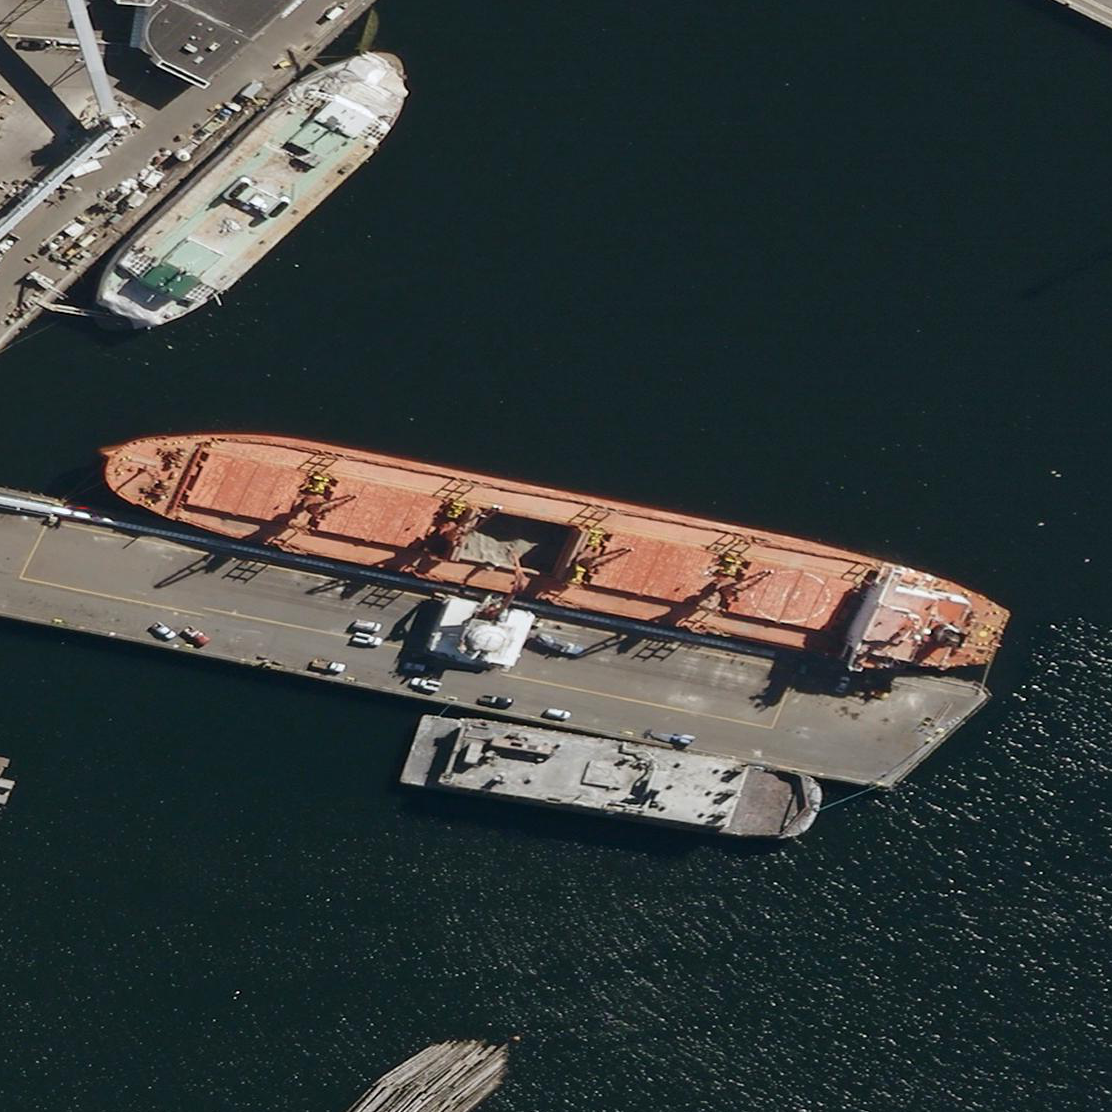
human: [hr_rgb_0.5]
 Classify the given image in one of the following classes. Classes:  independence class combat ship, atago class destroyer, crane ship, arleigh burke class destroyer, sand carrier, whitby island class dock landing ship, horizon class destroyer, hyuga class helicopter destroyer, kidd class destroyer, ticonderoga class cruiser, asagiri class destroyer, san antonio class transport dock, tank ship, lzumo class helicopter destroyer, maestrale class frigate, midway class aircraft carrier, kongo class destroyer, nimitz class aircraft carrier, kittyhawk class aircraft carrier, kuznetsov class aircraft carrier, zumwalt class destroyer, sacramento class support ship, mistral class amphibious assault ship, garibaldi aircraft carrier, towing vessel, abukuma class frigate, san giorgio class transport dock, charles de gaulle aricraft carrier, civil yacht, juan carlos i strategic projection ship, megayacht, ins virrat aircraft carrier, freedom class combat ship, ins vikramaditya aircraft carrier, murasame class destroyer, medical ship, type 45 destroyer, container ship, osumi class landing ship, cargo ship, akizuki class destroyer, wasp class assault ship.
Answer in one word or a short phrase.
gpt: Sand carrier